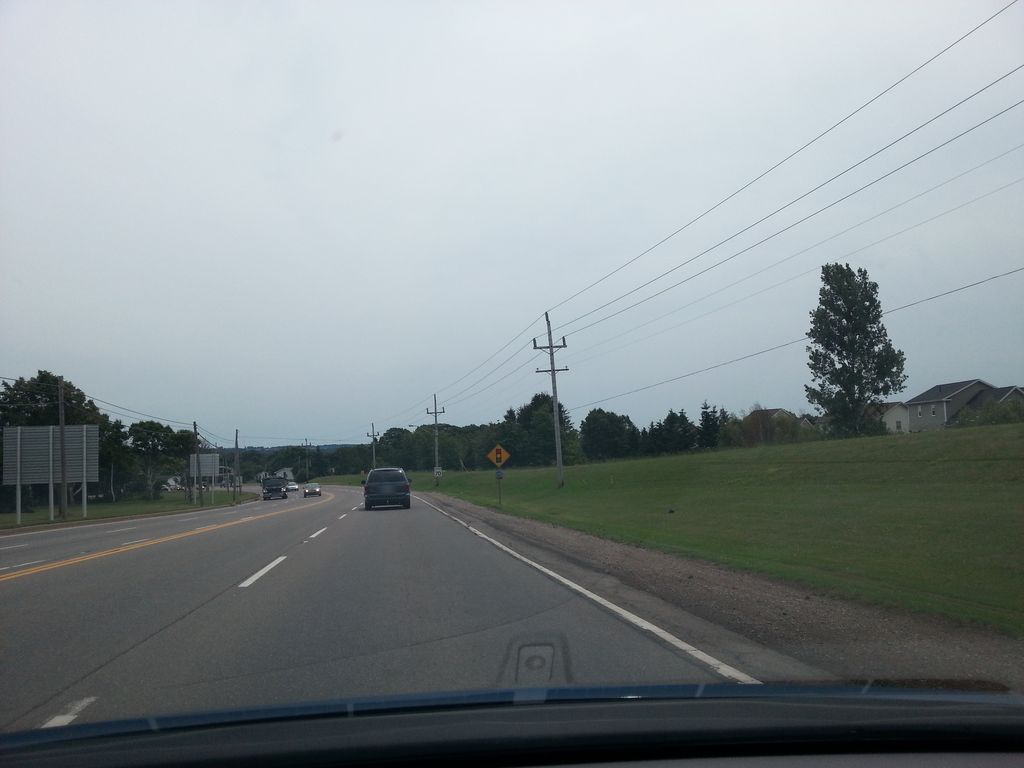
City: charlottetown